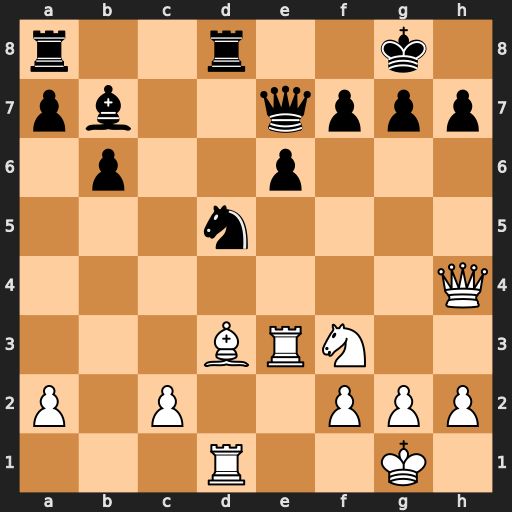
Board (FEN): r2r2k1/pb2qppp/1p2p3/3n4/7Q/3BRN2/P1P2PPP/3R2K1
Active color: w
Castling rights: -
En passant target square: -
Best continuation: Qxh7+ Kf8 Qh8#